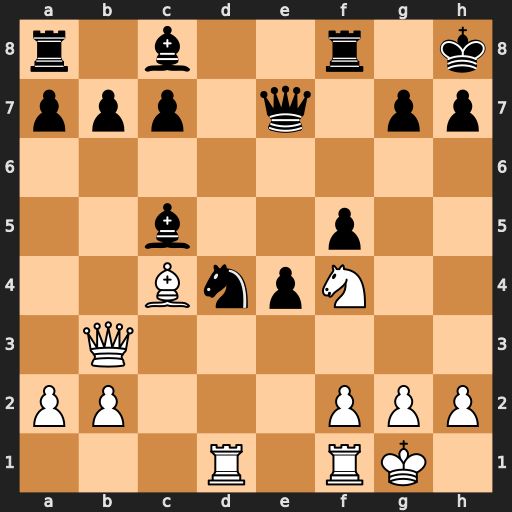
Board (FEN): r1b2r1k/ppp1q1pp/8/2b2p2/2BnpN2/1Q6/PP3PPP/3R1RK1
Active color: w
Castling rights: -
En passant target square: -
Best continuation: Ng6+ hxg6 Qh3+ Qh4 Qxh4#